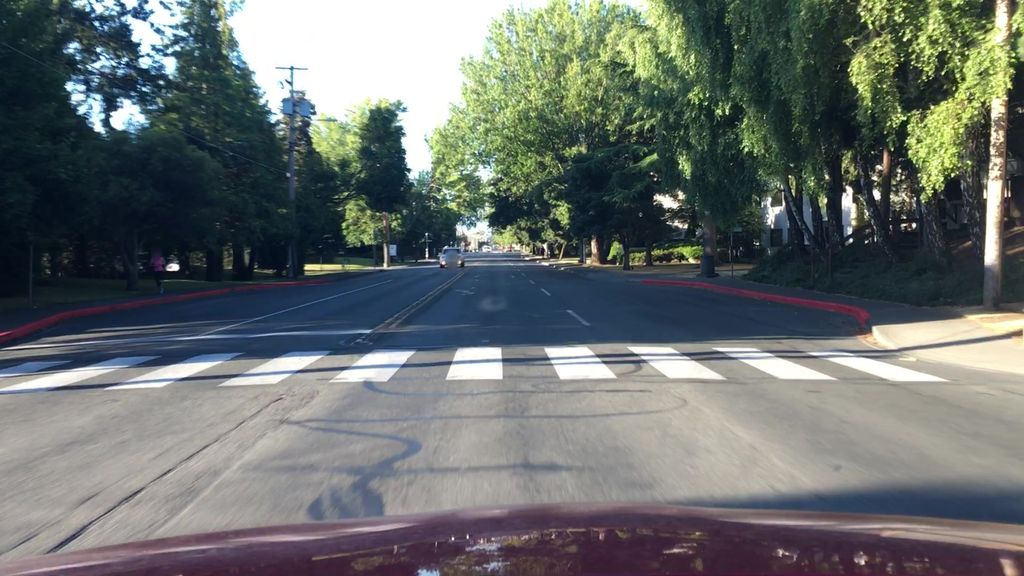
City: victoria